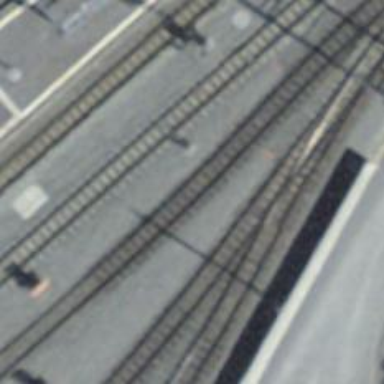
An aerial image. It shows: Narrow-gauge railway with electrified tracks using contact line. Located in service yard with one track.